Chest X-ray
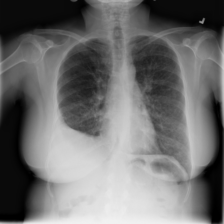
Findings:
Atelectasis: negative
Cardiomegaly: negative
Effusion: negative
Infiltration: negative
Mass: negative
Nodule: negative
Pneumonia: negative
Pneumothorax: negative
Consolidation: negative
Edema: negative
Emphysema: negative
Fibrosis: positive
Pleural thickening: negative
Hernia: negative